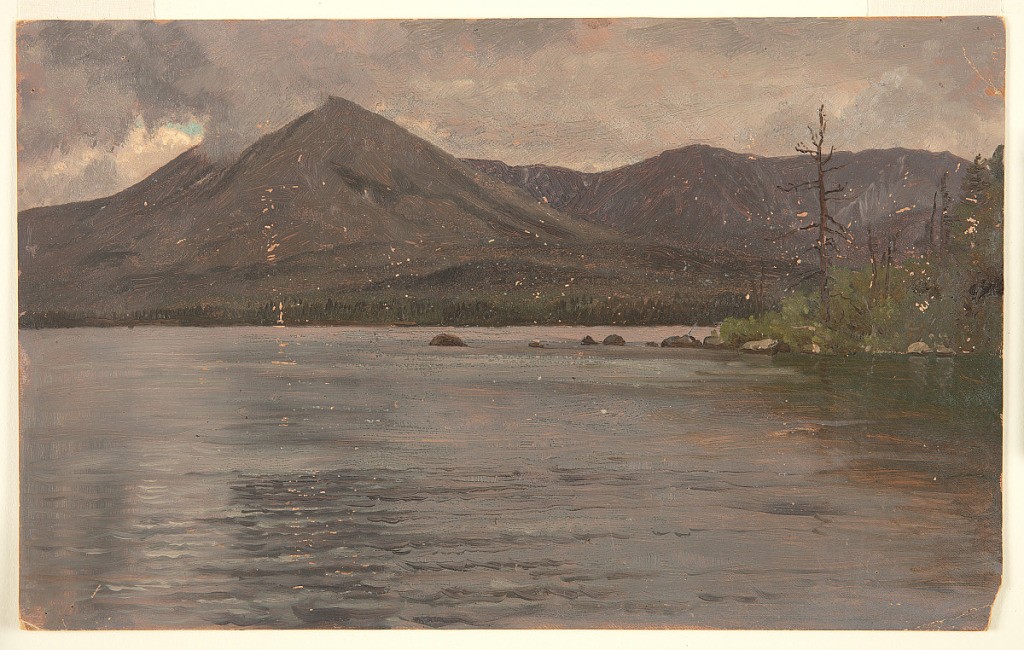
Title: Mt. Katahdin from Katahdin Lake, Maine
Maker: Frederic Edwin Church, American, 1826–1900
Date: October–September 1877
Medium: Oil and graphite on paperboard
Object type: drawing
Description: Landscape sketch showing a view of Mt. Katahdin from the south or southeastern shore of Katahdin Lake. The lake's rippling waters comprise the foreground before encountering  the rocky southern tip of the lake's island in the middle distance at right. A tall, dead tree stands prominently on the edge of the otherwise heavily-vegetated island. In the background, the lake's heavily wooded opposite shoreline stretches across the terrain in front of the eastern face of Mt. Katahdin. The sharp, rugged peak of Pamola is visible at left, crowned in a veil of dark, low-lying clouds, while Baxter is behind it, obscured. The mountain's ridge extends to the right, also wreathed in clouds.